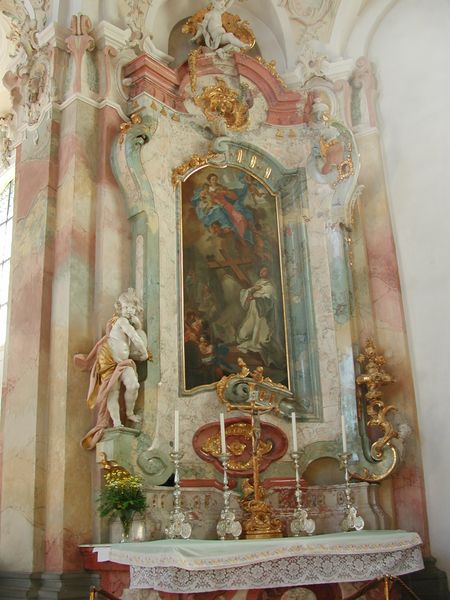
Titel: Birnau am Bodensee, Basilika Unserer Lieben Frau, Blick zum Hochaltar
Künstler: Peter Thumb
Standort: Birnau am Bodensee, Wallfahrtskirche (EU - D - BW)
Schlagwörter: gemälde, weiß, grün, blumen, marmor, männer, säule, barock, silber, spitze, bild, kirche, auge, gold, decke, kind, rosa, engel, verzierung, kerzen, stuck, foto, nische, kreuz, altar, verziert, jesus, fresko, maria, kerzenleuchter, himmelfahrt